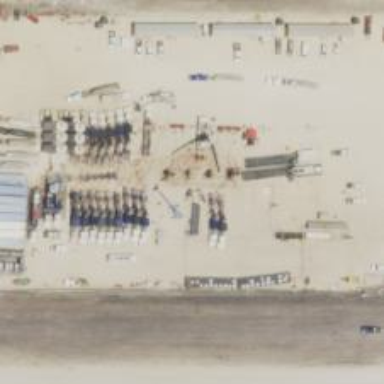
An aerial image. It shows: Petroleum well.